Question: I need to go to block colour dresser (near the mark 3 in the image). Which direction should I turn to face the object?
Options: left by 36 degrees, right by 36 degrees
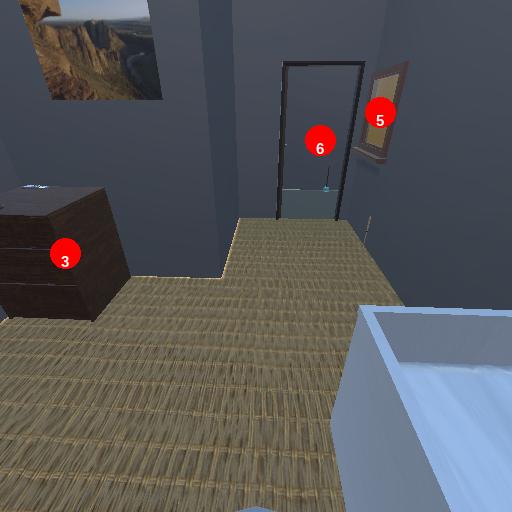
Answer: left by 36 degrees